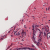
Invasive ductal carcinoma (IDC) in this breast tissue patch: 0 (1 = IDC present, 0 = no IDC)